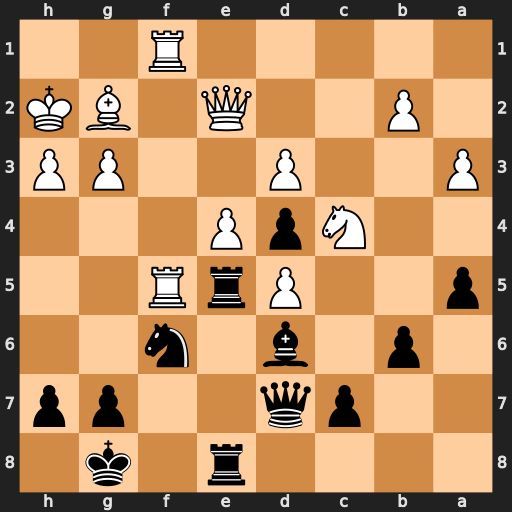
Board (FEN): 4r1k1/2pq2pp/1p1b1n2/p2PrR2/2NpP3/P2P2PP/1P2Q1BK/5R2
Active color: b
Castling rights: -
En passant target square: -
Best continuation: Rxf5 Nxd6 cxd6